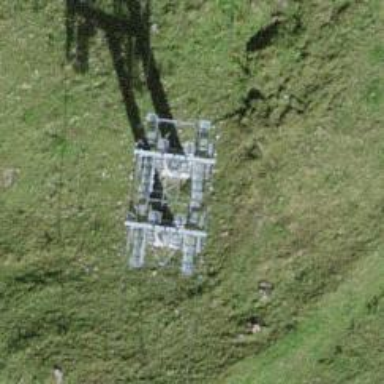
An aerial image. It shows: Pylon used for aerialway.